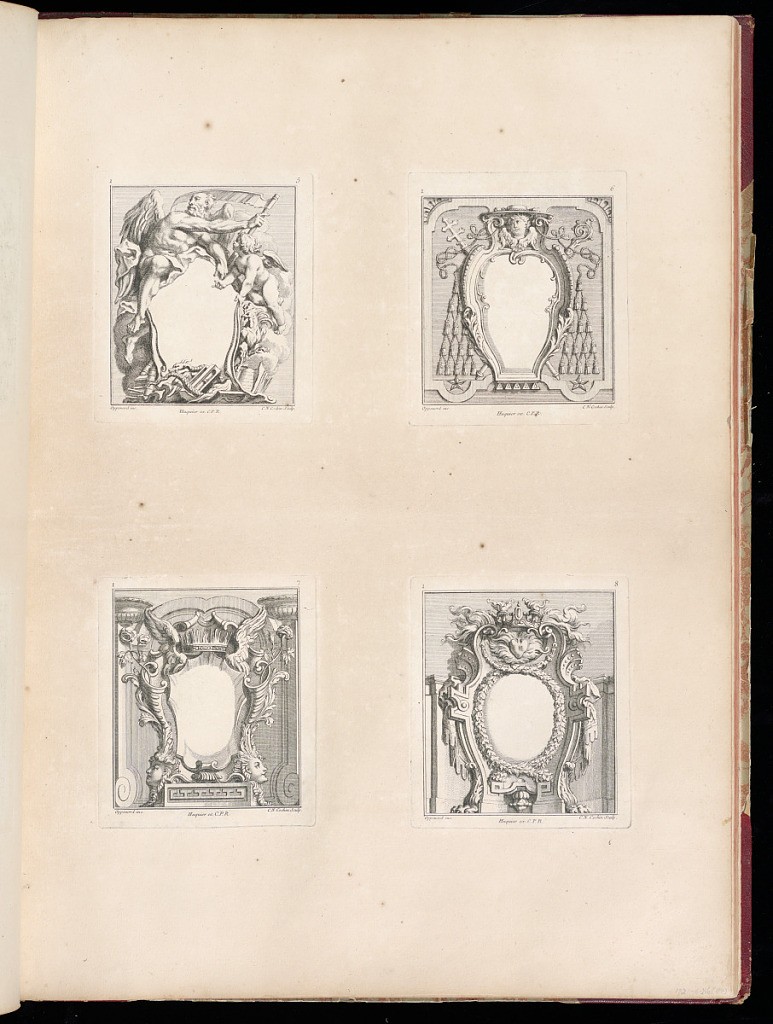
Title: Designs for Cartouches
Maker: Gilles-Marie Oppenord, French, 1672–1742
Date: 1749-1761
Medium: Etching and engraving on laid paper
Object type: Bound print
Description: Page printed with four rocaille cartouche designs. All of the plates are signed and numbered.